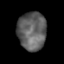
Tissue: lung
Cell type: Epithelial cells
Senescence score: 0.231
Nuclear area (px): 1067
Mean DAPI intensity: 96.516